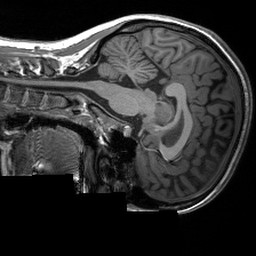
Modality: T1w
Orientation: sagittal
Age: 20
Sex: female
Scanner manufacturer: siemens
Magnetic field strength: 3 T
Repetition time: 2.3 s
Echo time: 0.00233 s